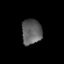
Tissue: prostate
Cell type: T cells
Senescence score: 0.3425
Nuclear area (px): 494
Mean DAPI intensity: 95.002